Question: I'm new to TypeScript, when include 'jquery.d.ts' getting many syntax errors while building the code, I'm using VS express 2012. To include the jQuery definition I have use the following code:
'''
/// <reference path="./jquery.d.ts" />
'''
I get a lot of errors just from the definition file - such as this:
'''
Error 109 Index signature parameter type must be 'string' or 'number'. D:/Able/TypeScript/HelloWorld/HelloWorld/jquery.d.ts 54 20 HelloWorld
'''
Here is the screen shot of error...

Why is the definition file generating errors?
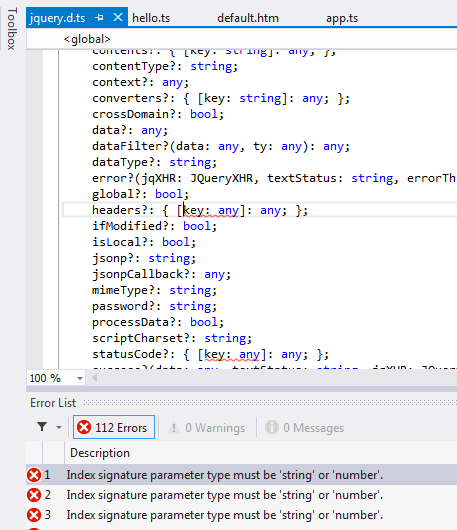
Answer: The TypeScript definition you have won't work in the TypeScript 0.9 compiler.
You can get the latest version from either...
<URL>
You'll notice that the indexers are updated from:
'''
headers?: { [key: any]: any; };
'''
To
'''
headers?: { [key: string]: any; };
'''
This is to comply with tighter compiler rules that state the key must be a string or a number.